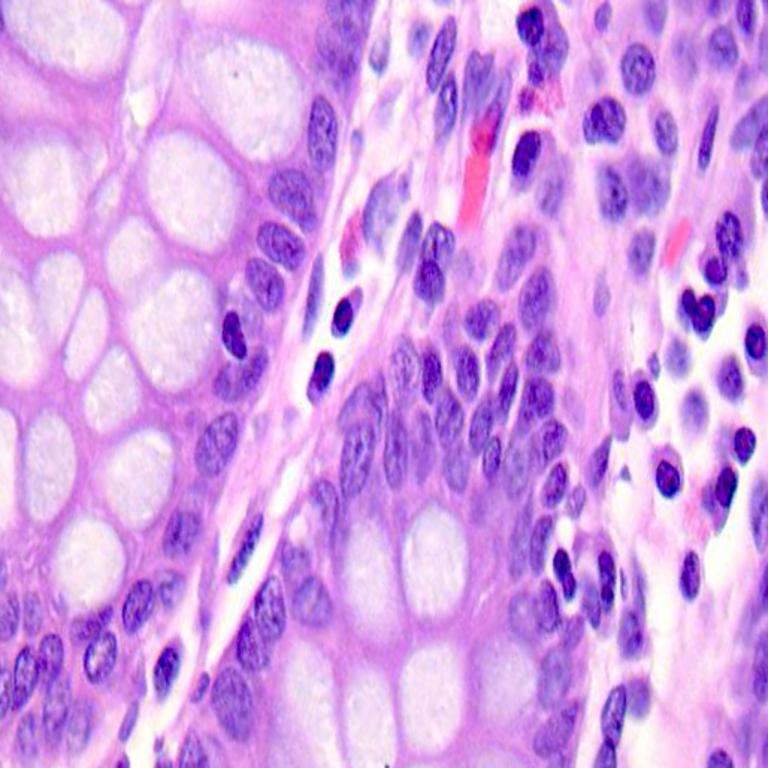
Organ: colon
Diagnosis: benign